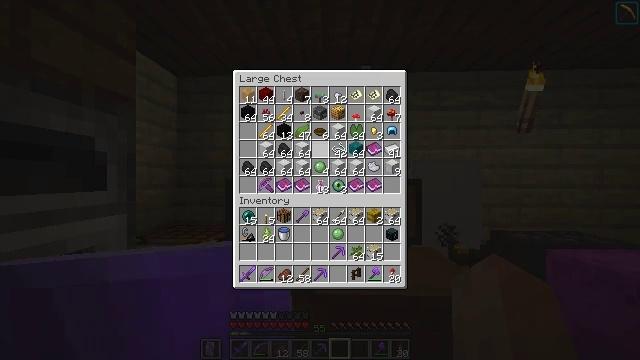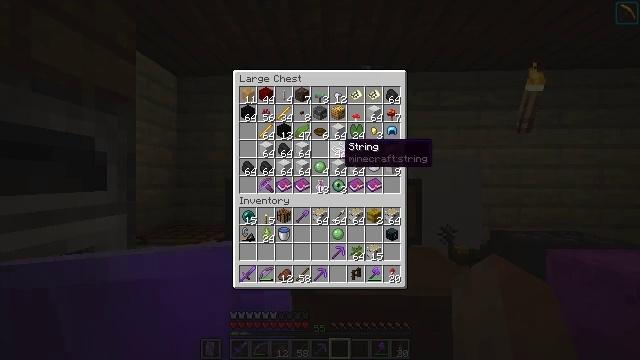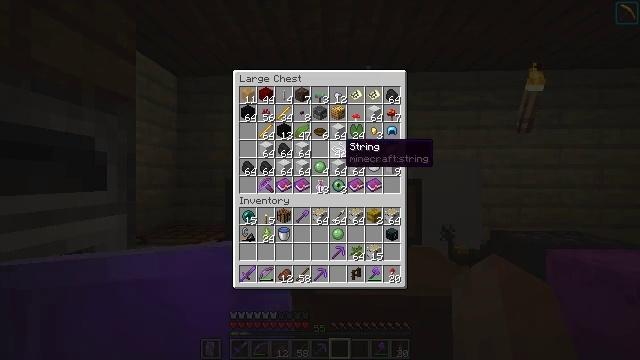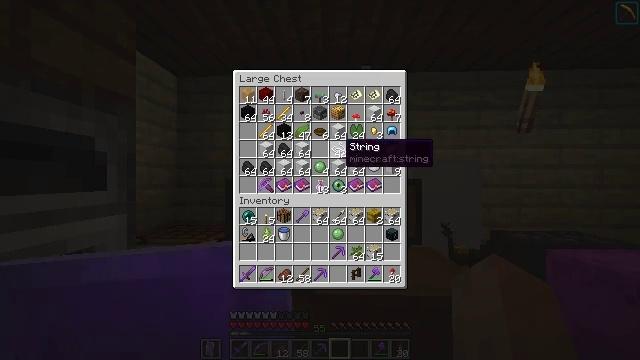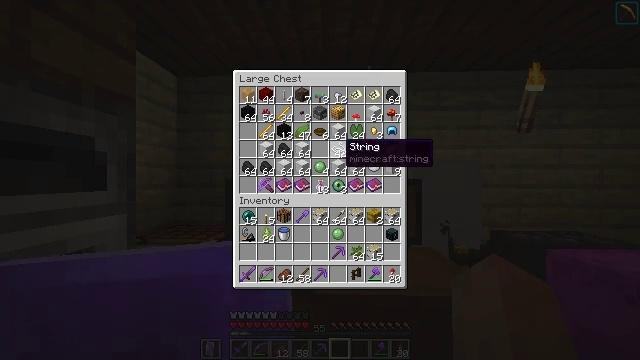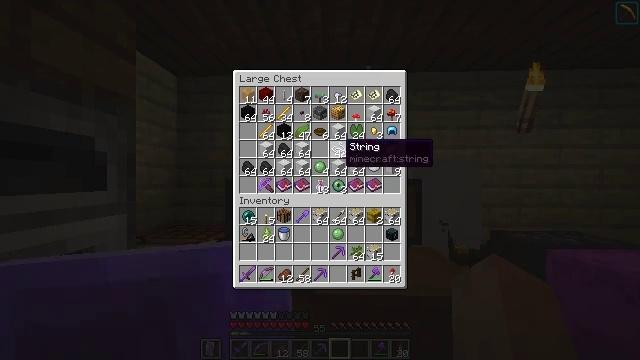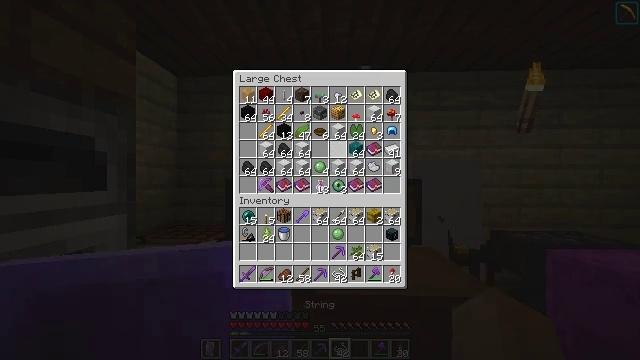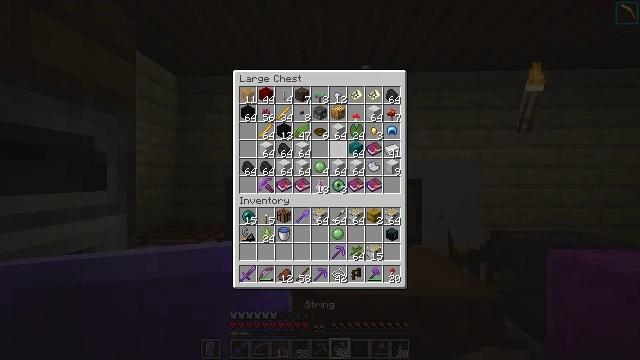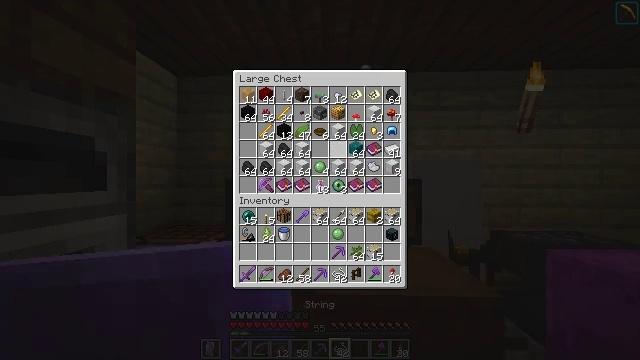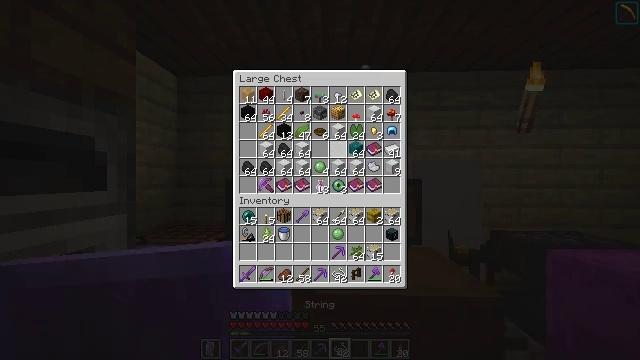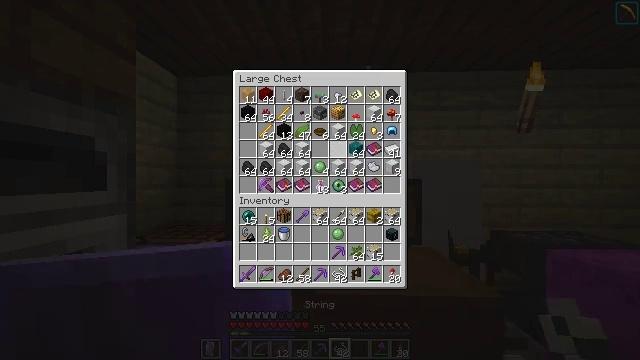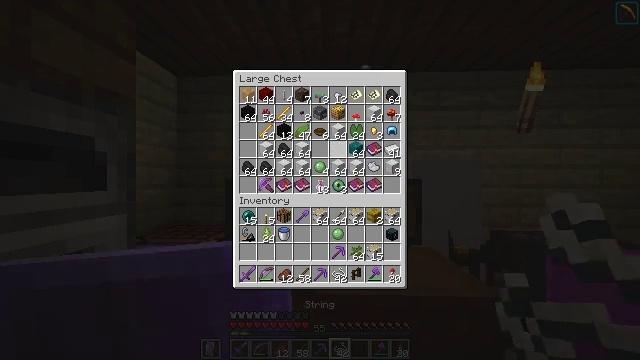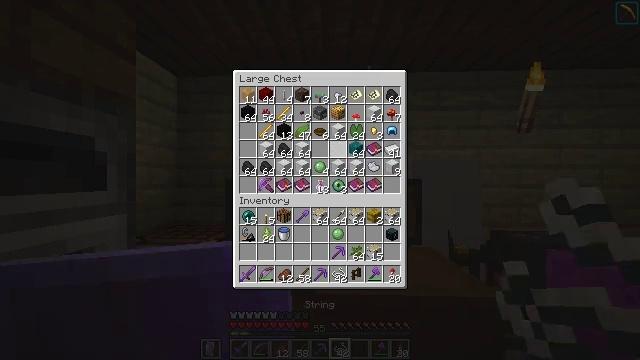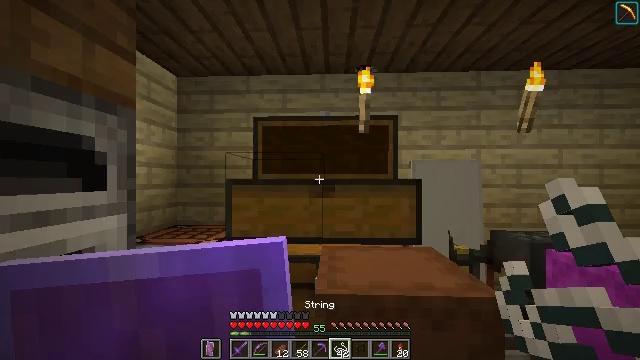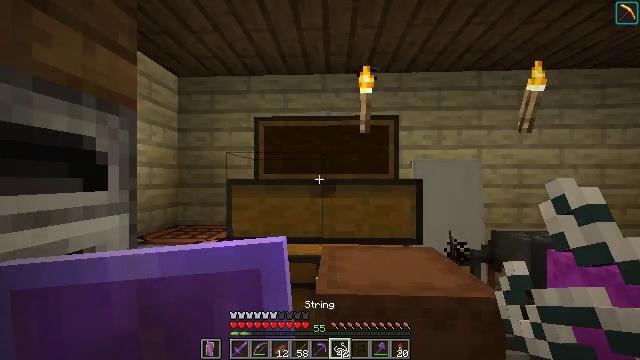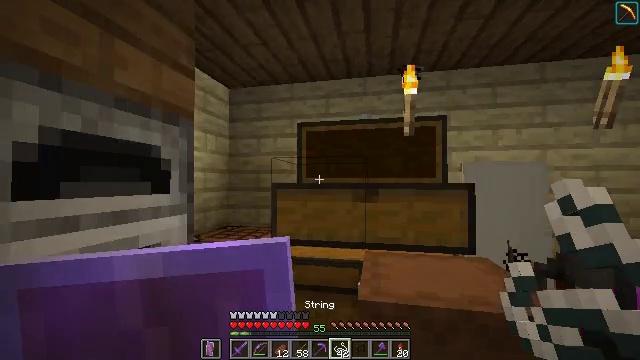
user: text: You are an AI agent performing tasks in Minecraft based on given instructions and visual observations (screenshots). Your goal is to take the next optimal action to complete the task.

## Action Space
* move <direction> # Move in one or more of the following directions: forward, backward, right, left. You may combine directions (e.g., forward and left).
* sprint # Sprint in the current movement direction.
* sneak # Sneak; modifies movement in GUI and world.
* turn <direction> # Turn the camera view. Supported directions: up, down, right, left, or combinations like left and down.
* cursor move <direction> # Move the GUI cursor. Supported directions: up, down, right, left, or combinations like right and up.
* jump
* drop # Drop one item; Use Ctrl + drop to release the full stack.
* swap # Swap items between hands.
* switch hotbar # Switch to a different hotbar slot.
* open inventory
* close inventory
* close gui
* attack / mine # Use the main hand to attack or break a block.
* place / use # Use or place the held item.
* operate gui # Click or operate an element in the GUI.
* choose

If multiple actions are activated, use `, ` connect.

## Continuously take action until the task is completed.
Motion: motion action
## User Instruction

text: Make a lead by crafting with slimeball and string.
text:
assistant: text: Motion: turn right
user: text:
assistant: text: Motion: no_op
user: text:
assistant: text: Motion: sneak
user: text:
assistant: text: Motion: sneak
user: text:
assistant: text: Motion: sneak
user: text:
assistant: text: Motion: sneak, attack / mine
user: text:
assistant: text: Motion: sneak, attack / mine
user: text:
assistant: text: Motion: sneak
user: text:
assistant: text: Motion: no_op
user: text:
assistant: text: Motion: no_op
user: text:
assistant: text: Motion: no_op
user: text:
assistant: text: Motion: no_op
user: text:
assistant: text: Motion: no_op
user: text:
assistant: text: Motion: no_op
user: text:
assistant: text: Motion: turn left
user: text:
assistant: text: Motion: turn left and up
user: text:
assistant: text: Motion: move forward, turn left
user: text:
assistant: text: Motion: move forward
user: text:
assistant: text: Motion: move forward
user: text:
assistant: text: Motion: move forward
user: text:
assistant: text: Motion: move forward, turn left and down
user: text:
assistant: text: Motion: move forward, turn left and down
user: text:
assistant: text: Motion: move forward, turn down
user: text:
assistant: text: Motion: turn down
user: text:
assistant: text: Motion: turn down
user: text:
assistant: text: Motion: turn down
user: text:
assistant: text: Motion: no_op
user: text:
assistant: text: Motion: no_op
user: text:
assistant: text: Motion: no_op
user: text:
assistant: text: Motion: no_op